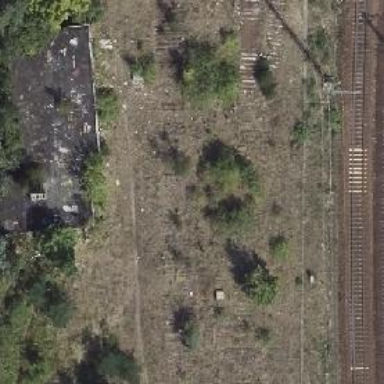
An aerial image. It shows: Abandoned railway with historical significance.